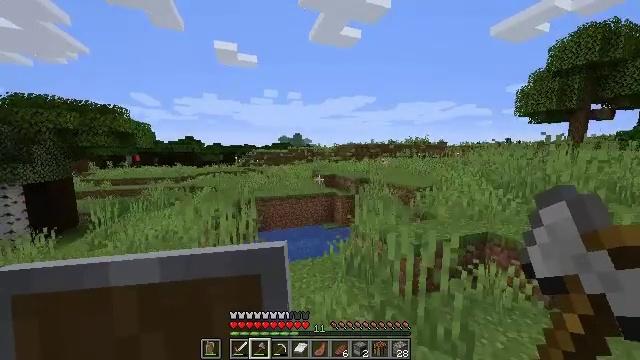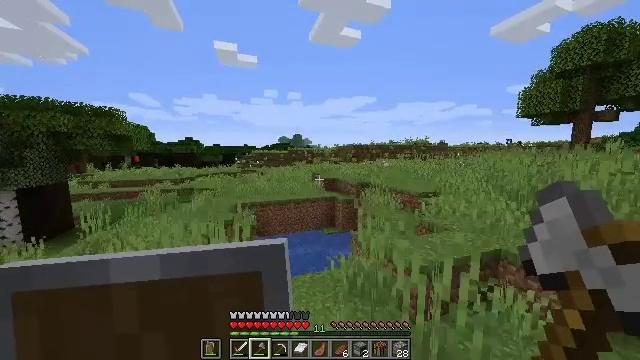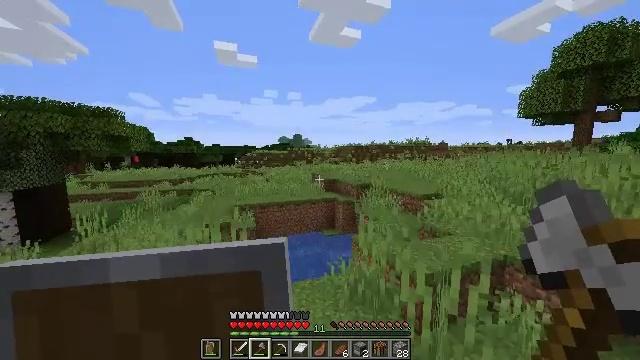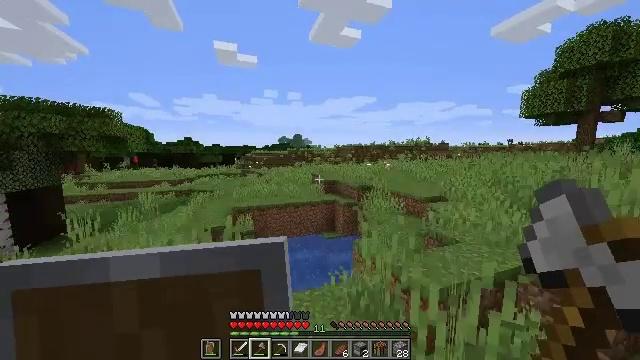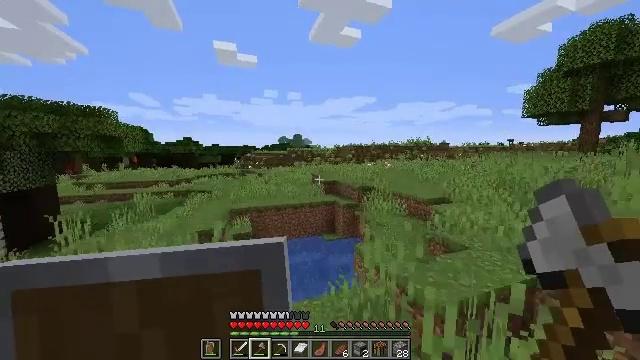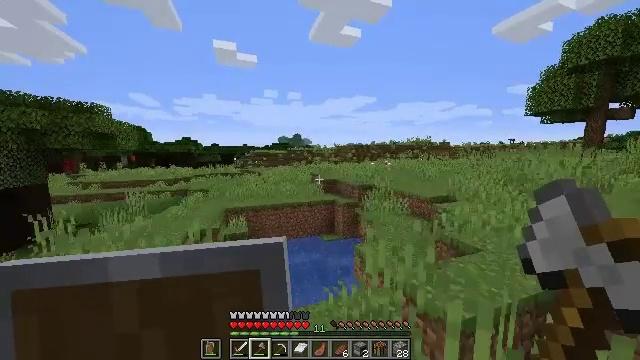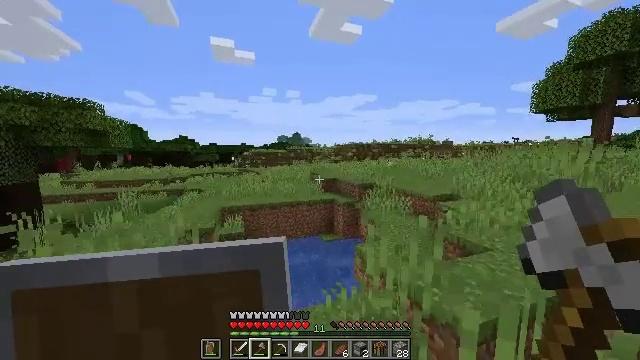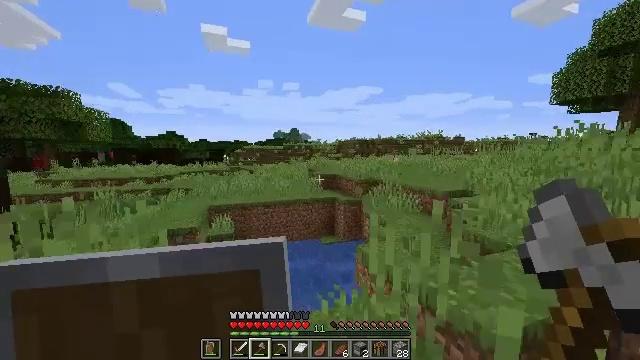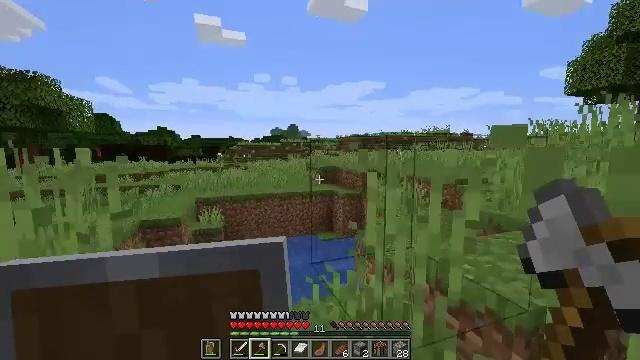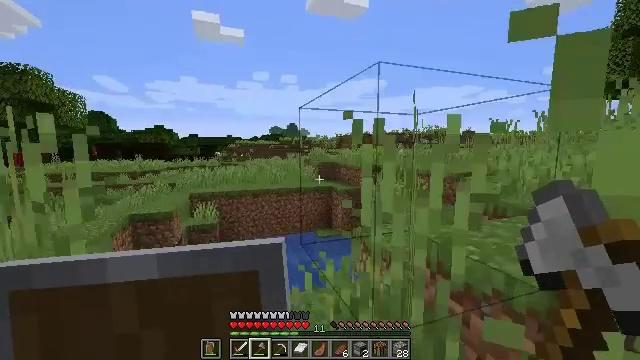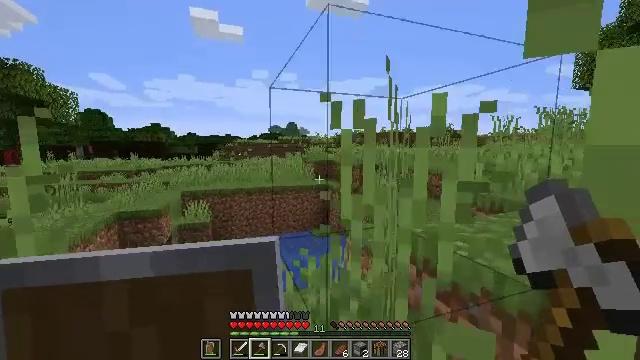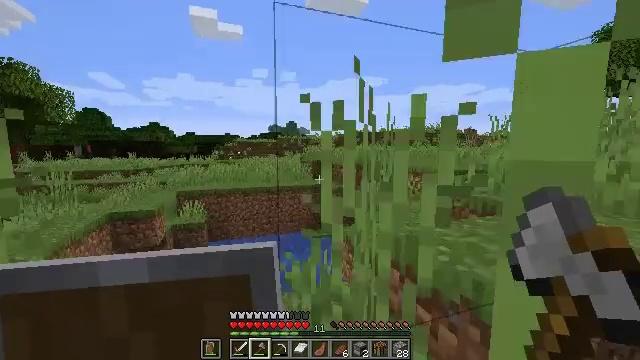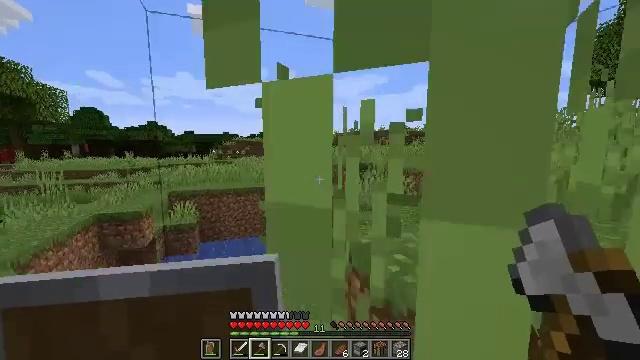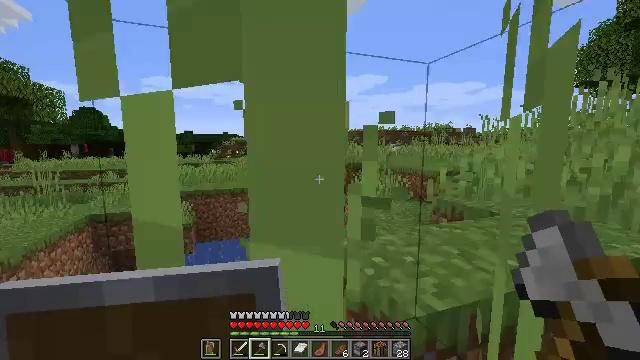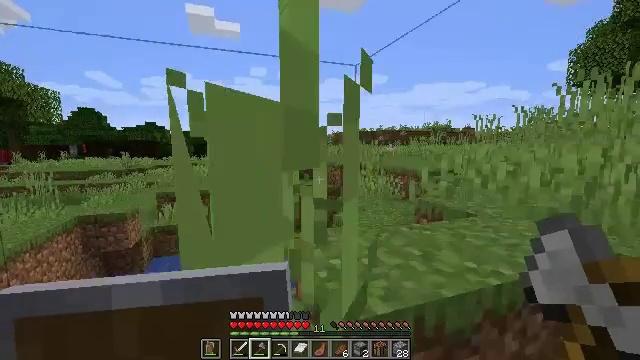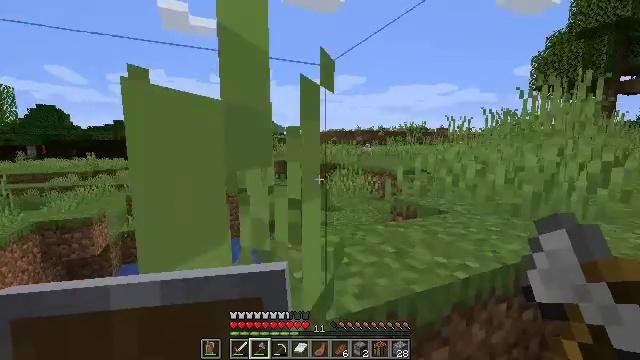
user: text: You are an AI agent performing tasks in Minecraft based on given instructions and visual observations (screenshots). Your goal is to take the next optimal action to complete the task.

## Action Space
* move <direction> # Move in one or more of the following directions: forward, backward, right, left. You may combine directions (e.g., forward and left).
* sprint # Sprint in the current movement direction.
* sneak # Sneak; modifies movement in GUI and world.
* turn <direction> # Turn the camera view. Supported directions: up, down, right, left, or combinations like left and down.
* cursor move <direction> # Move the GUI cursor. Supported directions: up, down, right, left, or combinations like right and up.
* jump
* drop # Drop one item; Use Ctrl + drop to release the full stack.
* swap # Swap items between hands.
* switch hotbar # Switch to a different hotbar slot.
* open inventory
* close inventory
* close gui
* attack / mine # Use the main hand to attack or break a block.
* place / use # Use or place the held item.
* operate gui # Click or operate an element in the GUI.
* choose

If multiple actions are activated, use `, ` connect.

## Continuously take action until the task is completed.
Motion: motion action
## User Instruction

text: Remove a spider eye from the inventory.
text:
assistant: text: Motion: move forward, jump
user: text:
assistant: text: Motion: move forward, jump
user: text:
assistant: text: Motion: move forward and move right
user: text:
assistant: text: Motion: move forward and move right
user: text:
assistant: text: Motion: move right
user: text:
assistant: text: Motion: move right
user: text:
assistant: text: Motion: move back and move right
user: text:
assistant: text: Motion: move back and move right
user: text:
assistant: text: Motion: move back and move right
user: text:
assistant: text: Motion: move back and move right
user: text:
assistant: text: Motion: move right
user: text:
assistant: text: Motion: move right
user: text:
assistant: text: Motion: move right
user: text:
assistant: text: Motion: move right
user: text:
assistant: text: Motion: move right, turn right
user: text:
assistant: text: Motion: move right, turn right
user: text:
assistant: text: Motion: move right, turn right and down
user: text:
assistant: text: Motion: move forward and move right, turn right
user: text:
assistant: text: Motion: move forward and move right
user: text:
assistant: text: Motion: move forward and move right
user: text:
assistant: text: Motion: move forward
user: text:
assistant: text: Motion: move forward
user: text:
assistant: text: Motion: move forward, turn left, jump
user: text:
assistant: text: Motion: move forward, turn left, jump
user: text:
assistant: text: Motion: move forward, turn left, jump
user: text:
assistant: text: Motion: move forward, turn left, jump
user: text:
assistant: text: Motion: move forward
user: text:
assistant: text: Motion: move forward
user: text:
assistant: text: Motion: move forward
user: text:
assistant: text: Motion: move forward, sprint